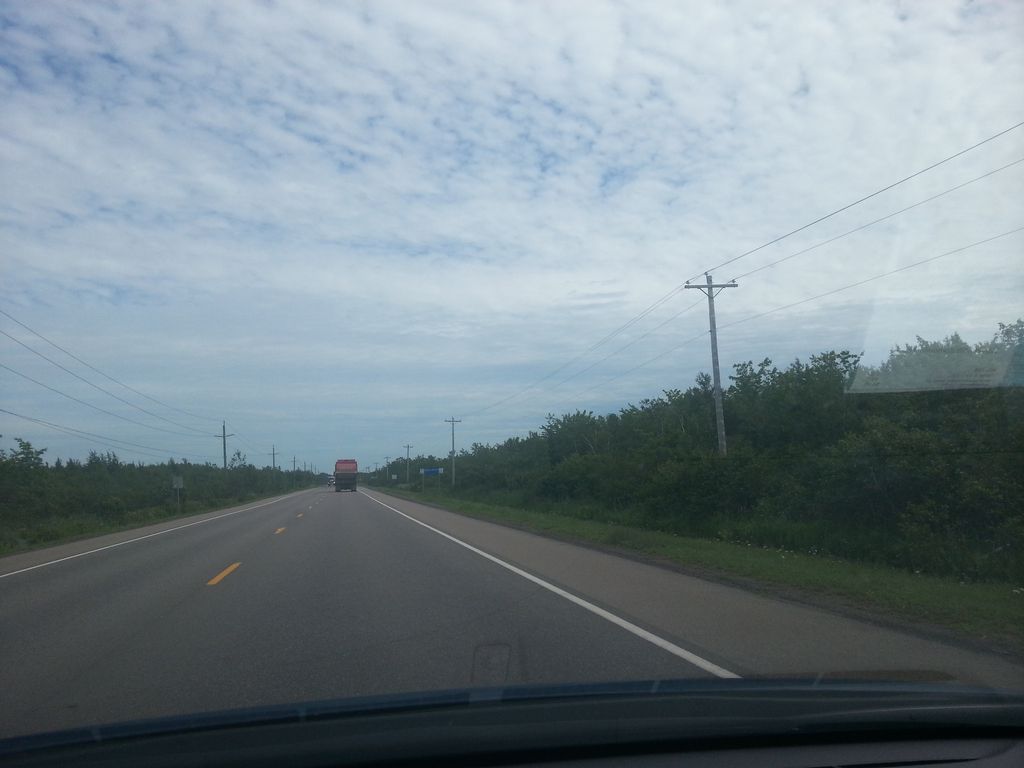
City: charlottetown